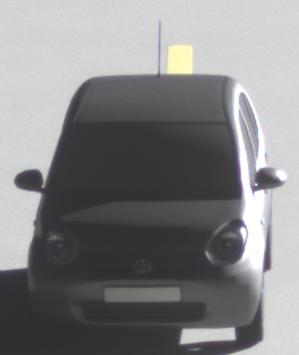
Make: Toyota
Model: Passo
Detailed model: Toyota Passo X Yururi
Model produced from: 2010
Model produced until: 2016
Doors: 5
Color: gray
Road condition: dry road
Daytime: sunrise or sunset
Contrast: high contrast